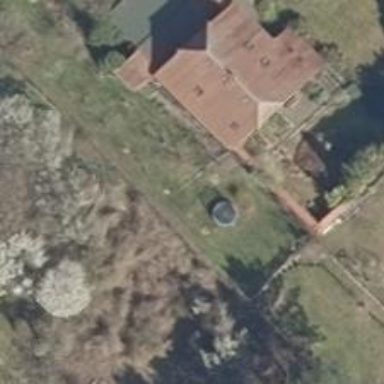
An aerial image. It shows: Simple house.